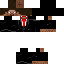
A male human skin with dark skin, wearing brown long hair dressed in a red suit and black pants, featuring a closed mouth.